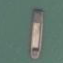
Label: Sand_carrier